Question: Using 'OS X 10.9' 'Maverick', I am trying to write an 'AppleScript' notification event.
I've successfully sent a title and a subtitle using this code:
'''
set emailFrom to "Johnny Appleseed"
set emailTitle to "The Email Subject"
set emailMessage to "Hello, this is a test"
display notification with title emailFrom subtitle emailTitle
'''
I am trying to display the emailFrom, emailTitle and emailMessage so it's formatted like this:

The AppleScript Notification Center documentation only discusses title and subtitle.
I have tried adding 'message' to the display notification, but it has not worked.
'''
set emailFrom to "Johnny Appleseed"
set emailTitle to "The Email Subject"
set emailMessage to "Hello, this is a test"
display notification with title emailFrom subtitle emailTitle message emailMessage
'''
How can I add the "message" part to the notification?
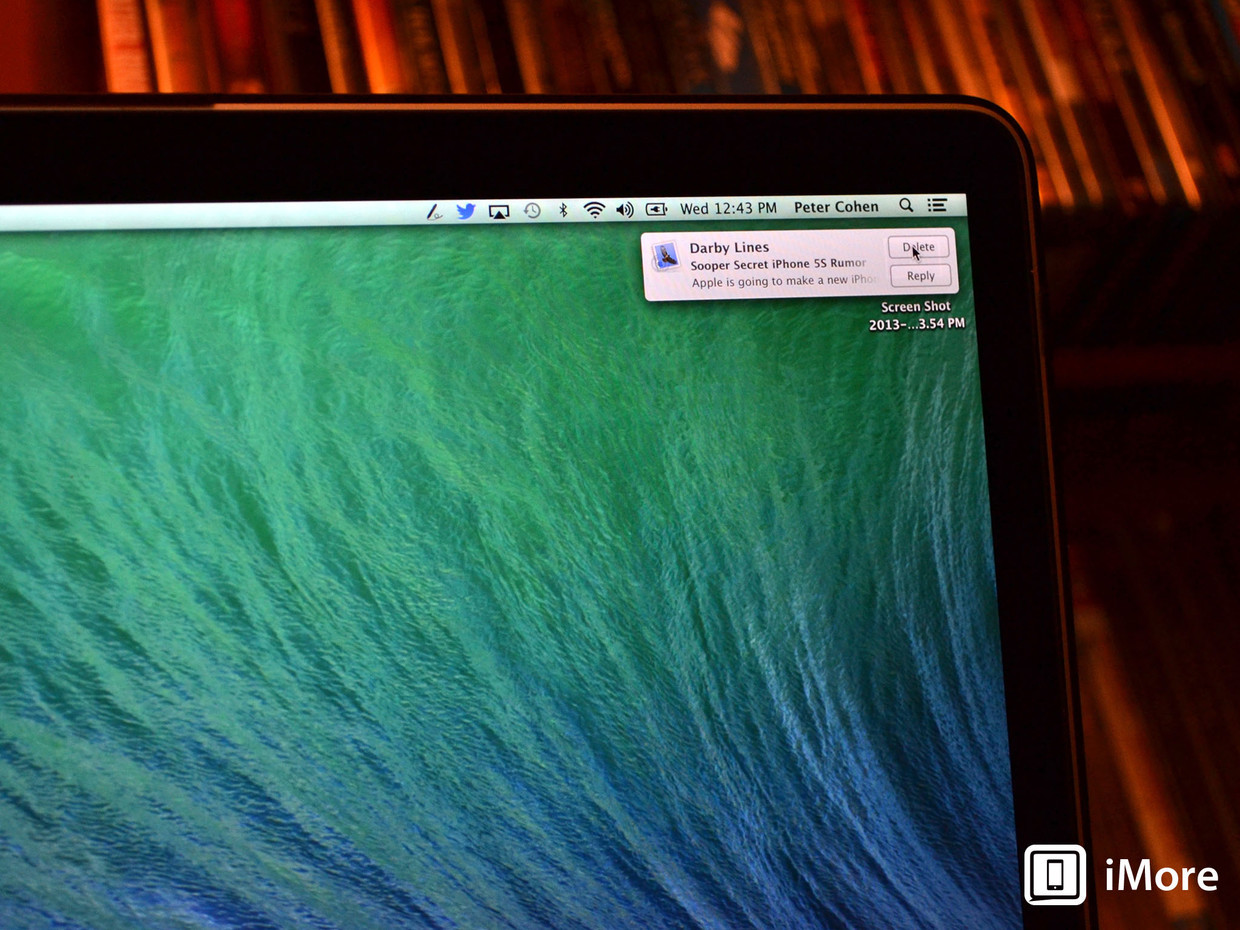
Answer: Try it this way:
'''
display notification "Notification Text" with title "Title" subtitle "SubTitle"
'''
=>
'''
set emailFrom to "Johnny Appleseed"
set emailTitle to "The Email Subject"
set emailMessage to "Hello, this is a test"
display notification emailMessage with title emailFrom subtitle emailTitle
'''